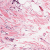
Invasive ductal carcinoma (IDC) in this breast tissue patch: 1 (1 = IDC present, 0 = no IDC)